Question: Get Object && Get its Count SpawnCount
spawn All 20 Selected Object

Following Code Don't Matter Just Example.
'''
using UnityEngine;
[System.Serializable]
public class ObjectToSpawn
{
public GameObject Object;
public int spawnCount;
}
public class LevelSpawner : MonoBehaviour
{
public ObjectToSpawn[] itemToSpawn; // Select Obstacles To spawn
public int maxSpawnObject; // Total Object or Sum of All Spawn Count.
}
'''
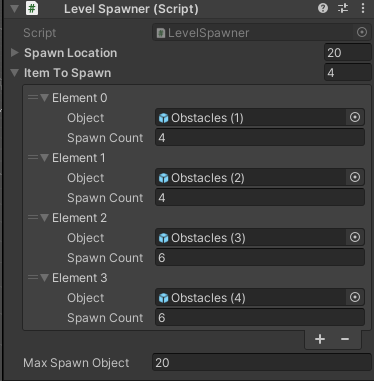
Answer: So after clarifying things in the comments I'd say you simply want to do
'''
public class LevelSpawner : MonoBehaviour
{
public ObjectToSpawn[] itemToSpawn;
public int maxSpawnObject;
// Wherever this is called e.g. in "Awake"
public void Spawn()
{
// Keep track how many things you spawned in total
var counter = 0;
// iterate given items in order
foreach(var item in itemToSpawn)
{
// Iterate spawnCount times for the current item
for(var i = 0; i < item.spawnCount; i++)
{
// spawn the item
Instantiate(item.Object);
// increase the counter
counter++;
// return if max count is exceeded
if(counter >= maxSpawnObject) return;
}
}
}
}
'''